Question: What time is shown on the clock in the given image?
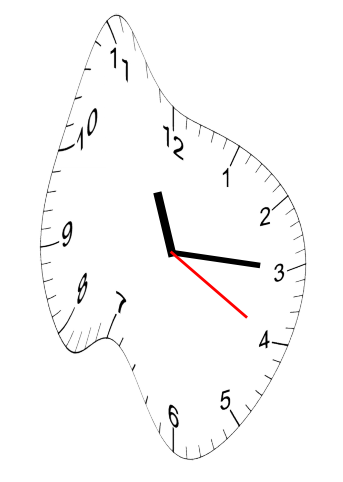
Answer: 11:15:20